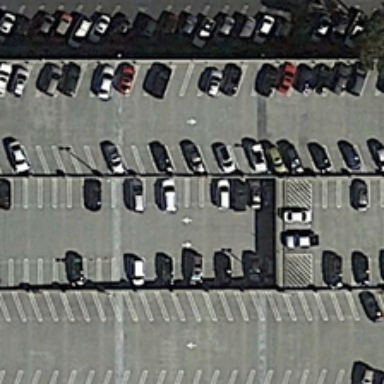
Many cars are parked in a parking lot .